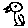
Label: bird